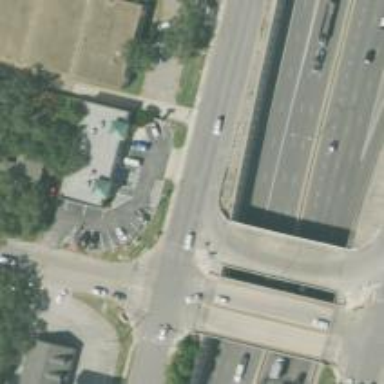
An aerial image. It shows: Secondary link road with bridge.